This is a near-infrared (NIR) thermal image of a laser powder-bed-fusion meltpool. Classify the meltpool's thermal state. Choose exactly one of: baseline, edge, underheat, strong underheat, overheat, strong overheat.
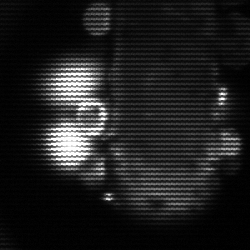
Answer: strong underheat